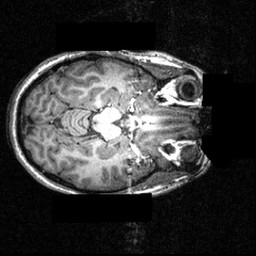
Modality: T1w
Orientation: axial
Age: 22
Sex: female
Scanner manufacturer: siemens
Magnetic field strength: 3.951 T
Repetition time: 1.5 s
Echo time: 0.00335 s